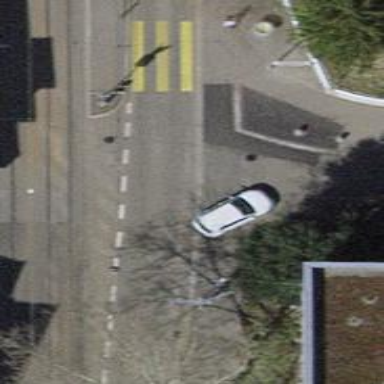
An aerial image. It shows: Unmarked crossing with traffic calming table.